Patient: sex M, age 35
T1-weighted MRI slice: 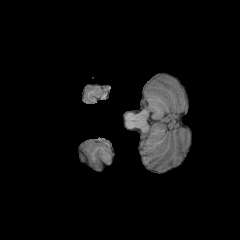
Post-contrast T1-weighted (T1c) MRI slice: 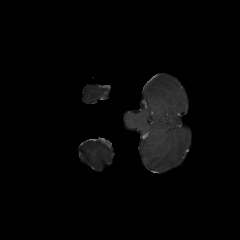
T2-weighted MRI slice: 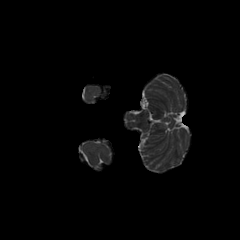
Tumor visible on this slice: no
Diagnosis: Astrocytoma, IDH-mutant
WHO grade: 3